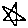
Label: star